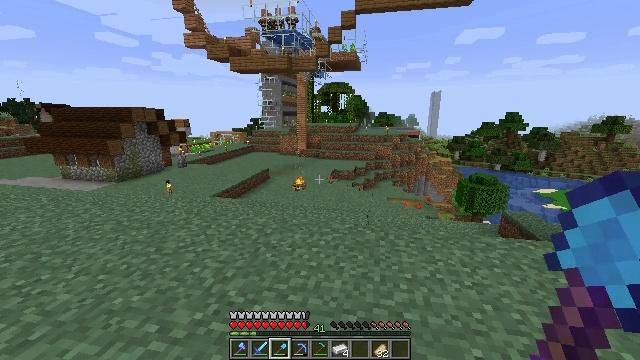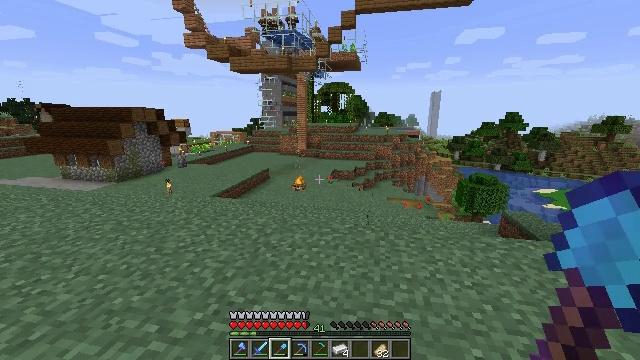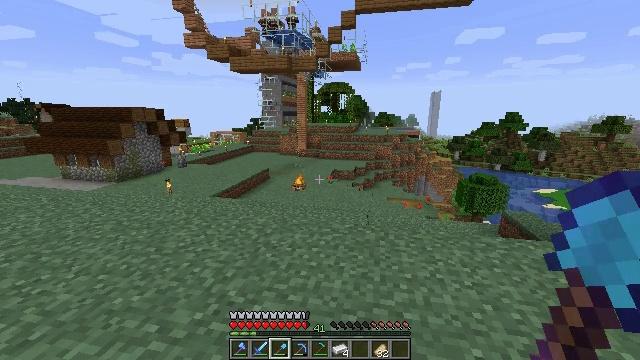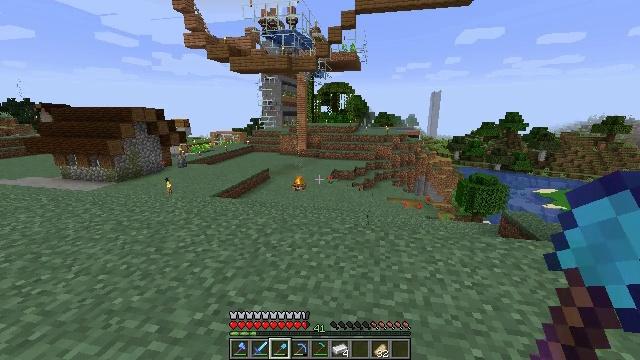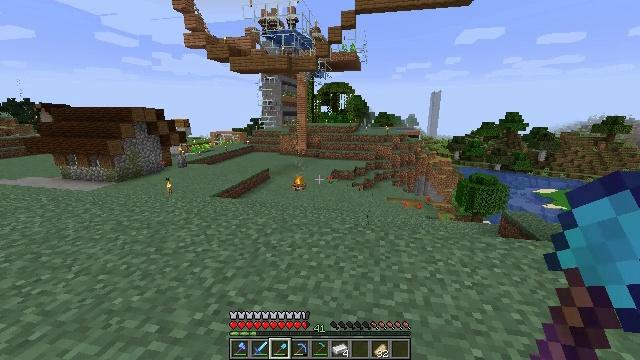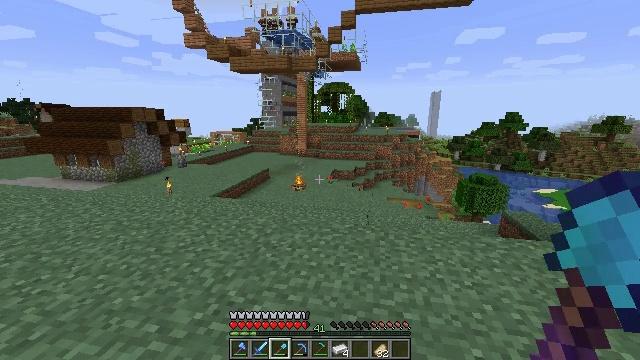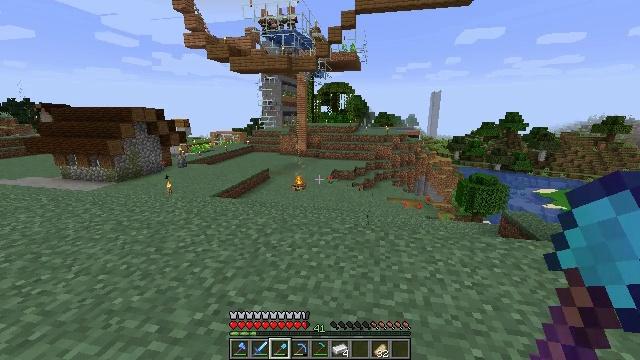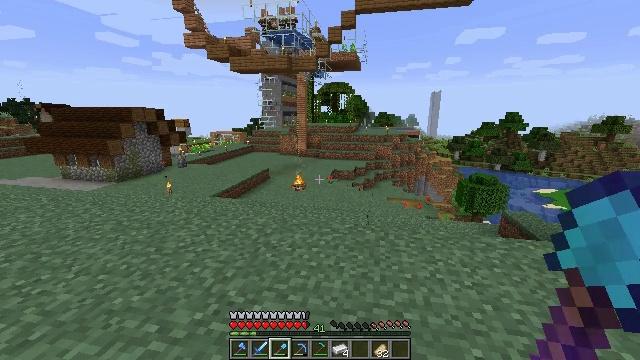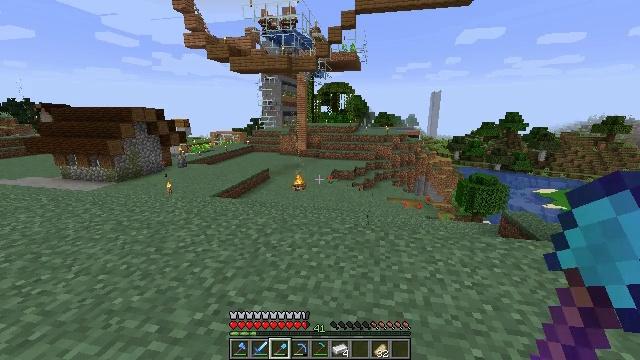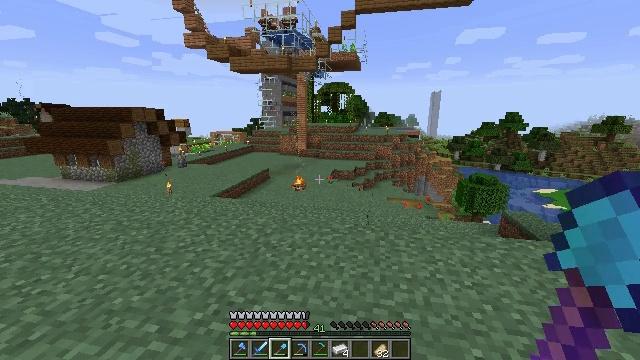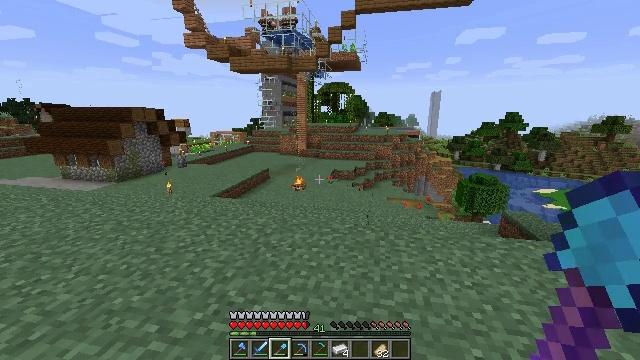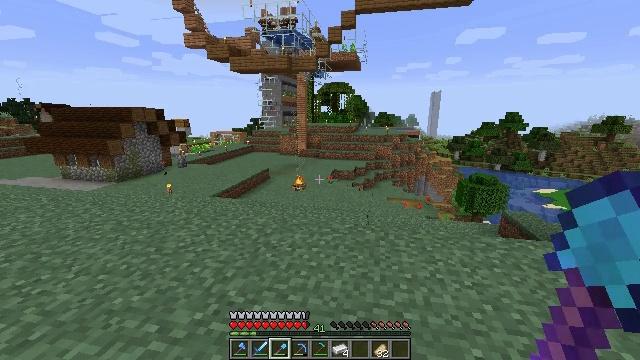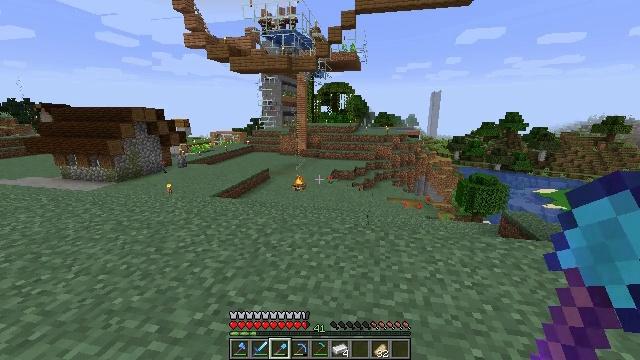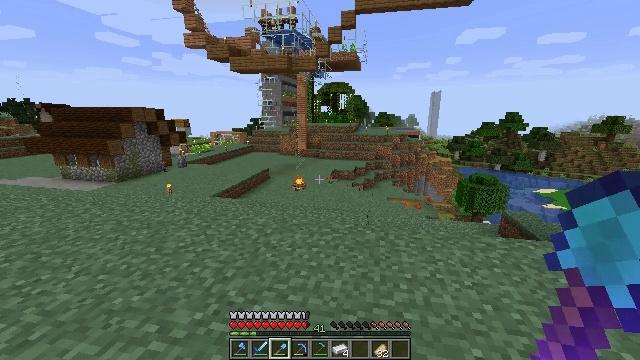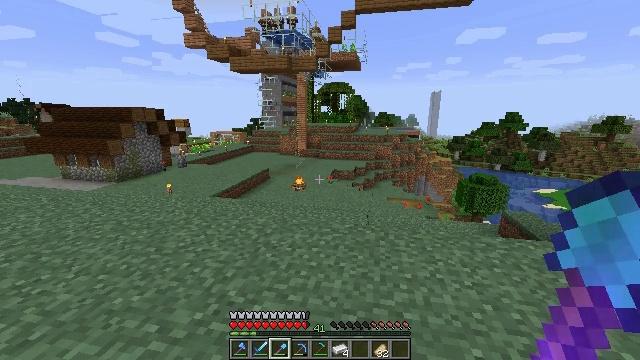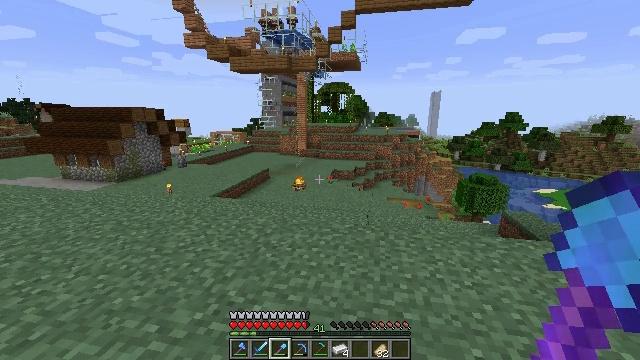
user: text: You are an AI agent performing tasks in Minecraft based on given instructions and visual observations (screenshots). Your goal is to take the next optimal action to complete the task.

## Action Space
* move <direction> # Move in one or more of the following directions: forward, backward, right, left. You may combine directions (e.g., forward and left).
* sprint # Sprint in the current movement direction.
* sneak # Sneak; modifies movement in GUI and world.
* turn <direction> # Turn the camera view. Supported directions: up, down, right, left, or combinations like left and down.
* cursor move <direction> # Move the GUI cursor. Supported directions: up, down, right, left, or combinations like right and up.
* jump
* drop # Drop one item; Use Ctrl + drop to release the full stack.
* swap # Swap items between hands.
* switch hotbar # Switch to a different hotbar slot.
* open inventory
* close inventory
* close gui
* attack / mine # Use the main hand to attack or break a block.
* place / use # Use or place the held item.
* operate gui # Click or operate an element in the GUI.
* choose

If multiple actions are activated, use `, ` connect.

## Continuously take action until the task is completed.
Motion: motion action
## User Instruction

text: Open the crafting table and craft a dried kelp block with kelp.
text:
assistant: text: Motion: no_op
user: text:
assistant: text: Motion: no_op
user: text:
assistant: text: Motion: no_op
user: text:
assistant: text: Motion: no_op
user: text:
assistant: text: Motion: no_op
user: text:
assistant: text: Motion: no_op
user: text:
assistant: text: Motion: no_op
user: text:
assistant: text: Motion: no_op
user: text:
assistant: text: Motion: no_op
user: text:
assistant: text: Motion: no_op
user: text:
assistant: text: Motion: no_op
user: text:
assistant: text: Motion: no_op
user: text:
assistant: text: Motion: no_op
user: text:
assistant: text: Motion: no_op
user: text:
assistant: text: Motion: no_op
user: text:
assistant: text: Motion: no_op
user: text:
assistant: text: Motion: no_op
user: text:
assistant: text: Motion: no_op
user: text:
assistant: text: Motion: no_op
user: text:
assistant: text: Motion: no_op
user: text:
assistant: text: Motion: no_op
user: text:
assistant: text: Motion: no_op
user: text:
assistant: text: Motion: no_op
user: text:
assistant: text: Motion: no_op
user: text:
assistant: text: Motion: no_op
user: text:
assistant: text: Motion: no_op
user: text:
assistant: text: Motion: no_op
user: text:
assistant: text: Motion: no_op
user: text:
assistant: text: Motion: no_op
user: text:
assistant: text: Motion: no_op